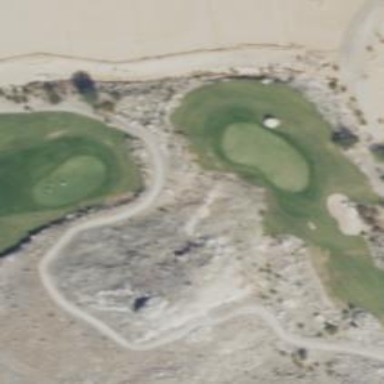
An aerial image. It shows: Path for both road and golf.